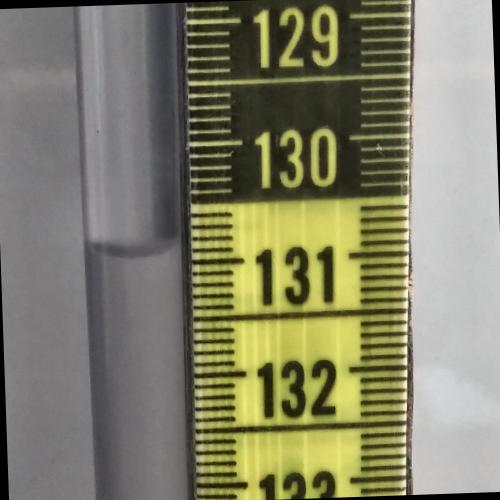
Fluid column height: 130.9 cm